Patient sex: M
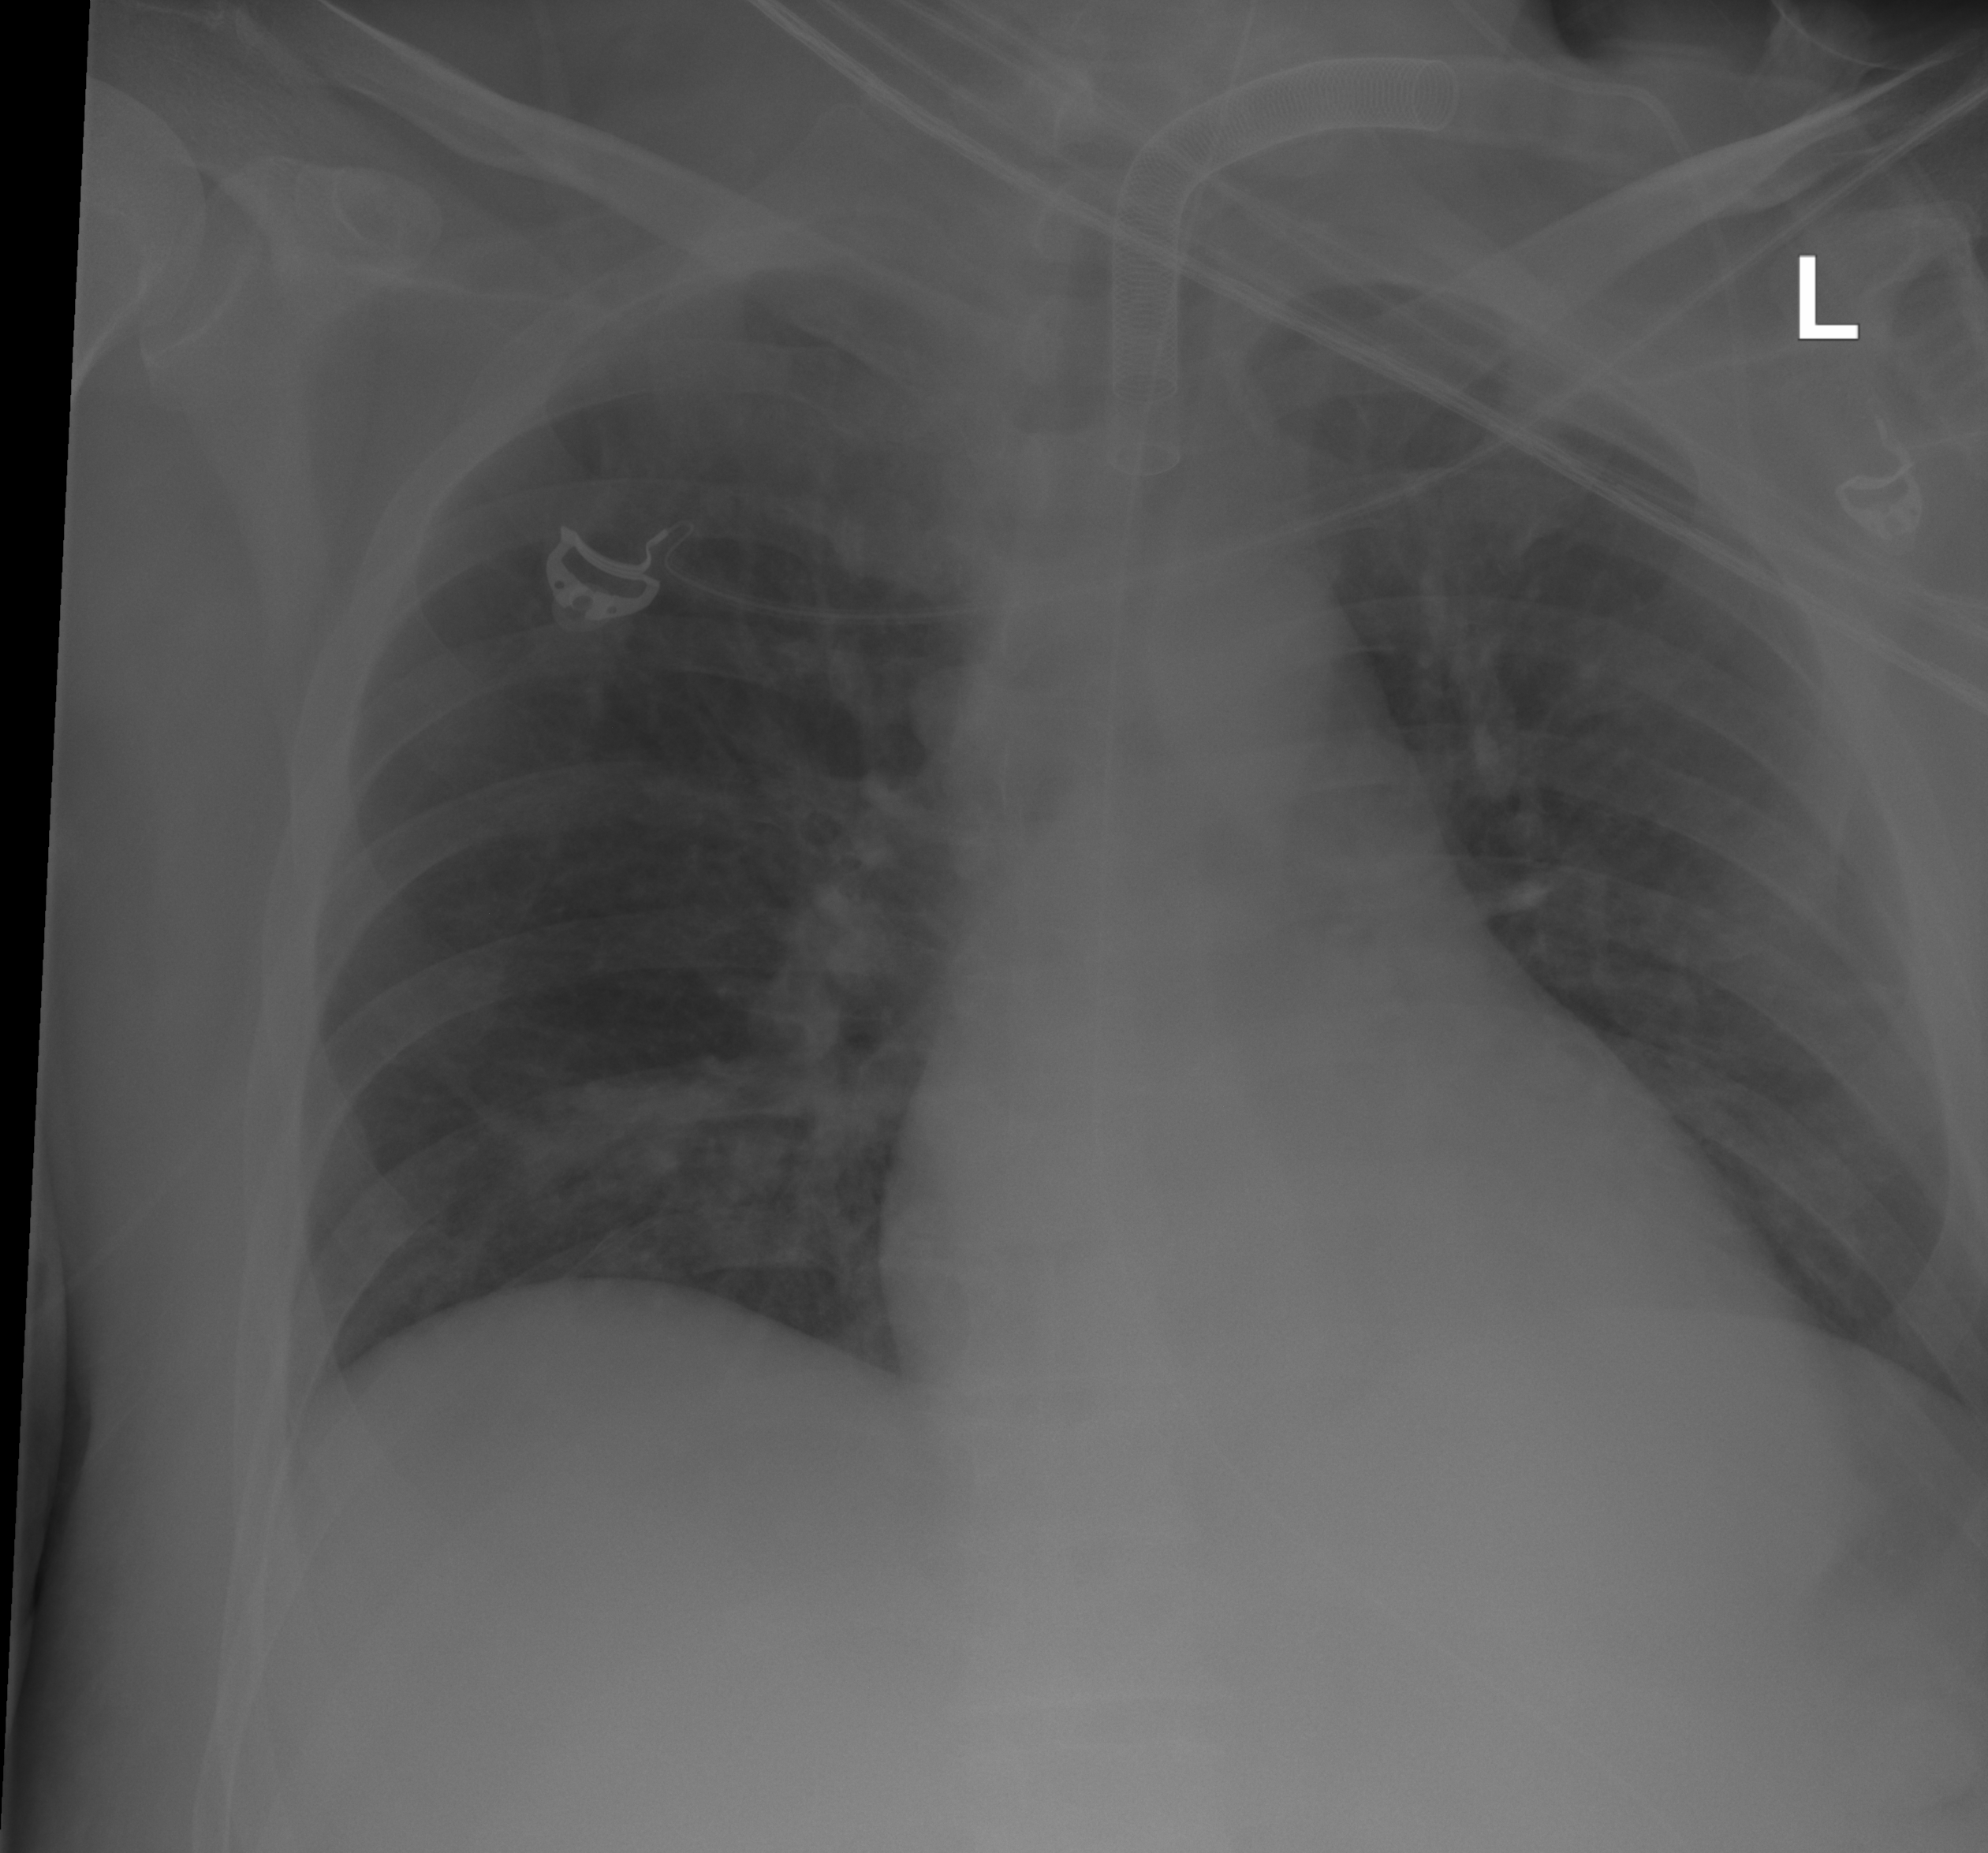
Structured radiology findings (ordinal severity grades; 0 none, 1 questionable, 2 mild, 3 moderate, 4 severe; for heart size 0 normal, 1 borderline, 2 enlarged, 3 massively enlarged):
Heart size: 2
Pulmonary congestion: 0
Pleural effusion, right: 0
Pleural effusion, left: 0
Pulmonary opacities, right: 2
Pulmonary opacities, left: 1
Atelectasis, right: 1
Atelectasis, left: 1